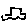
Label: car